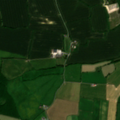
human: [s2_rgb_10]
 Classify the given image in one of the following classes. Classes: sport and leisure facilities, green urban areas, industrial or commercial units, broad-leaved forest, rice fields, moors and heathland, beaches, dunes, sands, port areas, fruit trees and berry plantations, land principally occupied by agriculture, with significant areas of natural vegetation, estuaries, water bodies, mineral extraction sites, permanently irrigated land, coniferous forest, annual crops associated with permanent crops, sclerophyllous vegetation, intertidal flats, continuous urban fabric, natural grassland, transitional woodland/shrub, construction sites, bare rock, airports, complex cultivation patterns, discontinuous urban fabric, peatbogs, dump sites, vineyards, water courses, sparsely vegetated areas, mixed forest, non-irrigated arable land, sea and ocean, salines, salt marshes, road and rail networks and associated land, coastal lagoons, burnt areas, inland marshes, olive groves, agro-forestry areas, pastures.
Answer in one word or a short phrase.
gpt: non-irrigated arable land, pastures